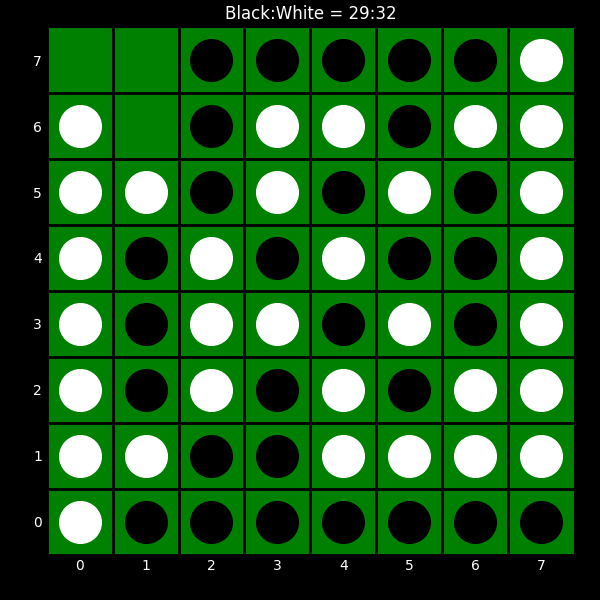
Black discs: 29
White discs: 32